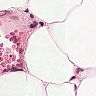
Metastatic tissue present: no